Field crop: tomato
Growth stage: 1
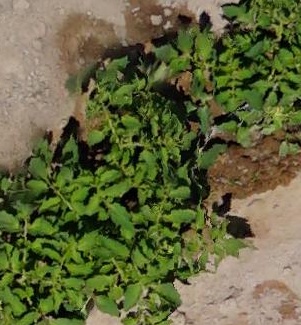
Species: tomato